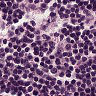
Metastatic tissue present: no